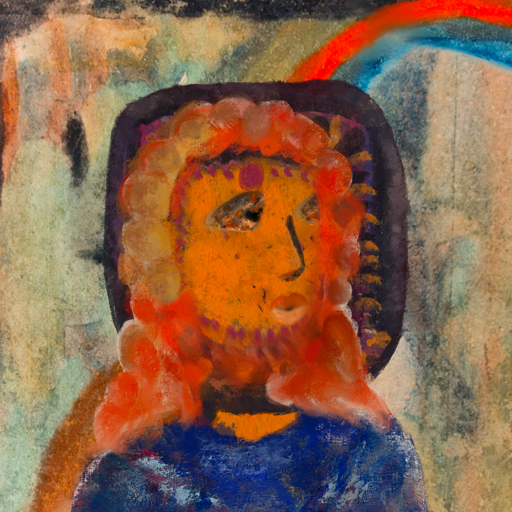
Background: Childish, Head And Neck Side: Doll_w_Hair, Face Side: Gypsy_Queen, Bust: Irani, Hair Side: Rupkatha, Head Accessory: Blank, Second Necklace: Blank, Necklace: Blank, Baby: Blank